Question: I need your help.
I have a CSS tabbed menu with a little javascript support, however, it appears that under my first menu item there is a broken 1px line, how can this be fixed?

HTML:
'''
<!DOCTYPE html>
<html>
<head>
<title>Tabbed Content</title>
<script type="text/javascript">(function(){var g=function(a){if(a&&a.stopPropagation)a.stopPropagation();else window.event.cancelBubble=true;var b=a?a:window.event;b.preventDefault&&b.preventDefault()},d=function(a,c,b){if(a.addEventListener)a.addEventListener(c,b,false);else a.attachEvent&&a.attachEvent("on"+c,b)},a=function(c,a){var b=new RegExp("(^| )"+a+"( |$)");return b.test(c.className)?true:false},j=function(b,c,d){if(!a(b,c))if(b.className=="")b.className=c;else if(d)b.className=c+" "+b.className;else b.className+=" "+c},h=function(a,b){var c=new RegExp("(^| )"+b+"( |$)");a.className=a.className.replace(c,"$1");a.className=a.className.replace(/ $/,"")},e=function(){var b=window.location.pathname;if(b.indexOf("/")!=-1)b=b.split("/");var a=b[b.length-1]||"root";if(a.indexOf(".")!=-1)a=a.substring(0,a.indexOf("."));if(a>20)a=a.substring(a.length-19);return a},c="mi"+e(),b=function(b,a){this.g(b,a)};b.prototype={h:function(){var b=new RegExp(c+this.a+"=(\d+)"),a=document.cookie.match(b);return a?a[1]:this.i()},i:function(){for(var b=0,c=this.b.length;b<c;b++)if(a(this.b[b].parentNode,"selected"))return b;return 0},j:function(b,d){var c=document.getElementById(b.TargetId);if(!c)return;this.l(c);for(var a=0;a<this.b.length;a++)if(this.b[a]==b){j(b.parentNode,"selected");d&&this.d&&this.k(this.a,a)}else h(this.b[a].parentNode,"selected")},k:function(a,b){document.cookie=c+a+"="+b+"; path=/"},l:function(b){for(var a=0;a<this.c.length;a++)this.c[a].style.display=this.c[a].id==b.id?"block":"none"},m:function(){this.c=[];for(var c=this,a=0;a<this.b.length;a++){var b=document.getElementById(this.b[a].TargetId);if(b){this.c.push(b);d(this.b[a],"click",function(b){var a=this;if(a===window)a=window.event.srcElement;c.j(a,1);g(b);return false})}}},g:function(f,h){this.a=h;this.b=[];for(var e=f.getElementsByTagName("a"),i=/#([^?]+)/,a,b,c=0;c<e.length;c++){b=e[c];a=b.getAttribute("href");if(a.indexOf("#")==-1)continue;else{var d=a.match(i);if(d){a=d[1];b.TargetId=a;this.b.push(b)}else continue}}var g=f.getAttribute("data-persist")||"";this.d=g.toLowerCase()=="true"?1:0;this.m();this.n()},n:function(){var a=this.d?parseInt(this.h()):this.i();if(a>=this.b.length)a=0;this.j(this.b[a],0)}};var k=[],i=function(e){var b=false;function a(){if(b)return;b=true;setTimeout(e,4)}if(document.addEventListener)document.addEventListener("DOMContentLoaded",a,false);else if(document.attachEvent){try{var f=window.frameElement!=null}catch(g){}if(document.documentElement.doScroll&&!f){function c(){if(b)return;try{document.documentElement.doScroll("left");a()}catch(d){setTimeout(c,10)}}c()}document.attachEvent("onreadystatechange",function(){document.readyState==="complete"&&a()})}d(window,"load",a)},f=function(){for(var d=document.getElementsByTagName("ul"),c=0,e=d.length;c<e;c++)a(d[c],"tabs")&&k.push(new b(d[c],c))};i(f);return{}})()</script>
<link href="tabcontent.css" rel="stylesheet" type="text/css" />
</head>
<body>
<div id="tabs">
<ul class="tabs">
<li><a href="#view1">Summary</a></li>
<li><a href="#view2">Comments</a></li>
</ul>
<div class="tabcontents">
<div id="view1">
<b>Lorem Issum</b>
<p>Neque porro quisquam est qui dolorem ipsum quia dolor sit amet, consectetur, adipisci velit...</p>
</div>
<div id="view2">
<b>Switch to other templates</b>
<p>Open this page with Notepad, and update the CSS link to:</P>
<p>template1 ~ 6.</p>
</div>
</div>
</div>
</body>
</html>
'''
CSS:
'''
#tabs {
width: 800px;
margin: 0 auto;
font-family: Arial;
font-size: 9pt;
}
ul.tabs
{
padding: 7px 0;
margin:0;
list-style-type: none;
text-align: left; /*set to left, center, or right to align the tabs as desired*/
}
ul.tabs li
{
display: inline;
margin: 0;
margin-right:3px; /*distance between tabs*/
}
ul.tabs li a
{
text-decoration: none;
position: relative;
padding: 7px 16px;
border: 1px solid #CCC;
border-bottom-color:#B7B7B7;
color: rgb(11,63,113);
outline:none;
background: rgb(223,223,223);
}
ul.tabs li a:visited
{
color: #000;
}
ul.tabs li a:hover
{
border: 1px solid #B7B7B7;
}
ul.tabs li.selected a, ul.tabs li.selected a:hover
{
position: relative;
top: 0px;
font-weight:bold;
background: white;
border: 1px solid #B7B7B7;
border-bottom-color: white;
}
ul.tabs li.selected a:hover
{
text-decoration: none;
}
div.tabcontents
{
border: 1px solid #B7B7B7;
padding: 30px;
background-color:#FFF;
}
'''
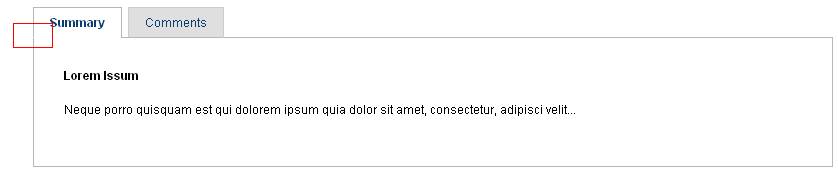
Answer: <URL>
You need to use this CSS:
'''
ul.tabs li.selected a, ul.tabs li.selected a:hover
{
position: relative;
bottom: -1px;
font-weight:bold;
background: white;
border: 1px solid #B7B7B7;
border-bottom: none;
padding-top:8px;
}
'''
The reason is because for the selected list item, you've set the border to 1px etc..then the color of the bottom border to white. The line of the bottom border is extending over the container border- giving the appearance of a 1px gap. By offsetting the bottom of the selected class by -1px, removing the border at the bottom and increasing the top padding, this gap is removed.